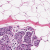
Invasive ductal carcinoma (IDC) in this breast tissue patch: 0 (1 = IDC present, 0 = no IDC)